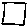
Label: square